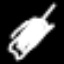
Label: leaf